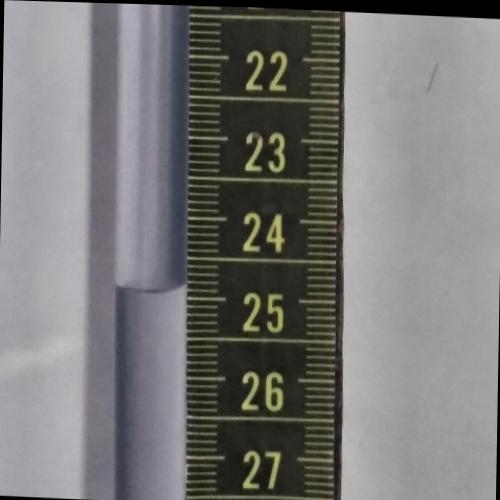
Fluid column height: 24.9 cm